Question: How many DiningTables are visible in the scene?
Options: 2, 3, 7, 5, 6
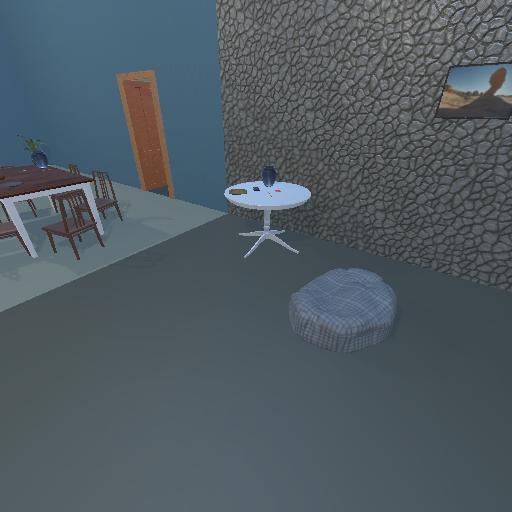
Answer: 2